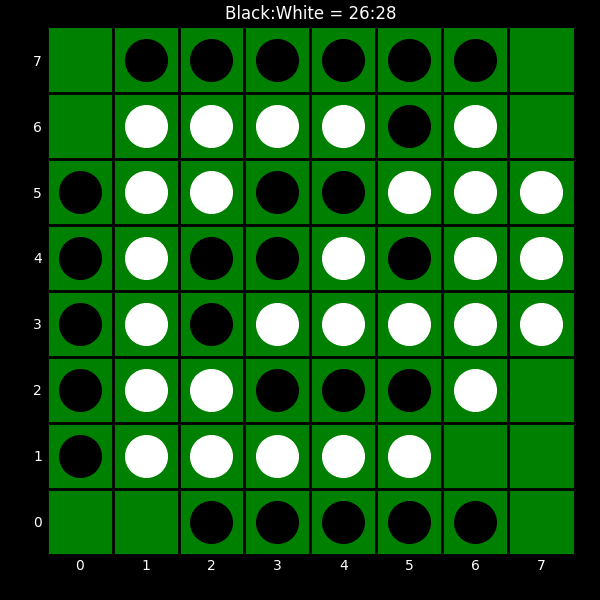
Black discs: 26
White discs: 28